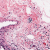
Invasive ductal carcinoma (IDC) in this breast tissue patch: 1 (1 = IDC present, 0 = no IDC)